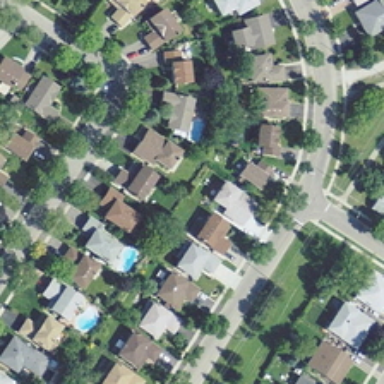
Many buildings and many some green trees are in a dense residential area .